Question: I upgraded my Android project to ST 2.2 and it is now using the new Pictos fonts for icons instead of images and webkit masks. I am having an issue where the icon for the searchfield repeats in the searchfield. How can I fix this? See below for the icon and the css.

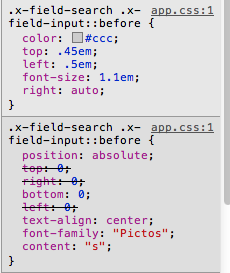
Answer: Fixed with this:
'''
.x-field-search .x-field-input::before {
background-color: white;
background-repeat: no-repeat;
}
'''